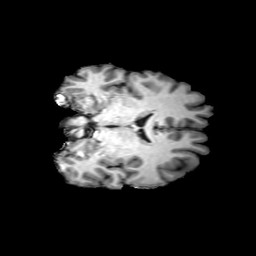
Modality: T1w
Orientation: coronal
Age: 32
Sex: male
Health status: ill